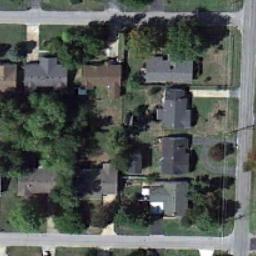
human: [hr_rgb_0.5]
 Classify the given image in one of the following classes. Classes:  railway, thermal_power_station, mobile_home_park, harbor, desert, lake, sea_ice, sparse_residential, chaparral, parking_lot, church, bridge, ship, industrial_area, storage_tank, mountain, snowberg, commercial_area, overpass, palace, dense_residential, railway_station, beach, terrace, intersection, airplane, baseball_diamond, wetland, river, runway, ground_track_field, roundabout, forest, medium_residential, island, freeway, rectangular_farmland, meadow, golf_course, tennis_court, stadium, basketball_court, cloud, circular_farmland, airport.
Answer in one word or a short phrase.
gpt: medium_residential